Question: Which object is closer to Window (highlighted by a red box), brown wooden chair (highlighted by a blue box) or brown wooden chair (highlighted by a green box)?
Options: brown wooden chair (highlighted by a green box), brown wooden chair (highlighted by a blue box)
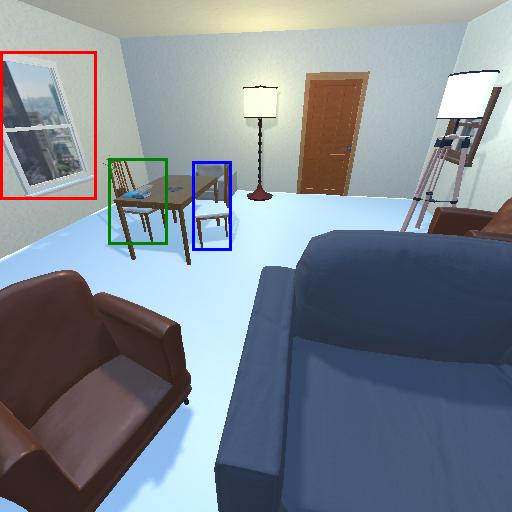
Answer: brown wooden chair (highlighted by a green box)